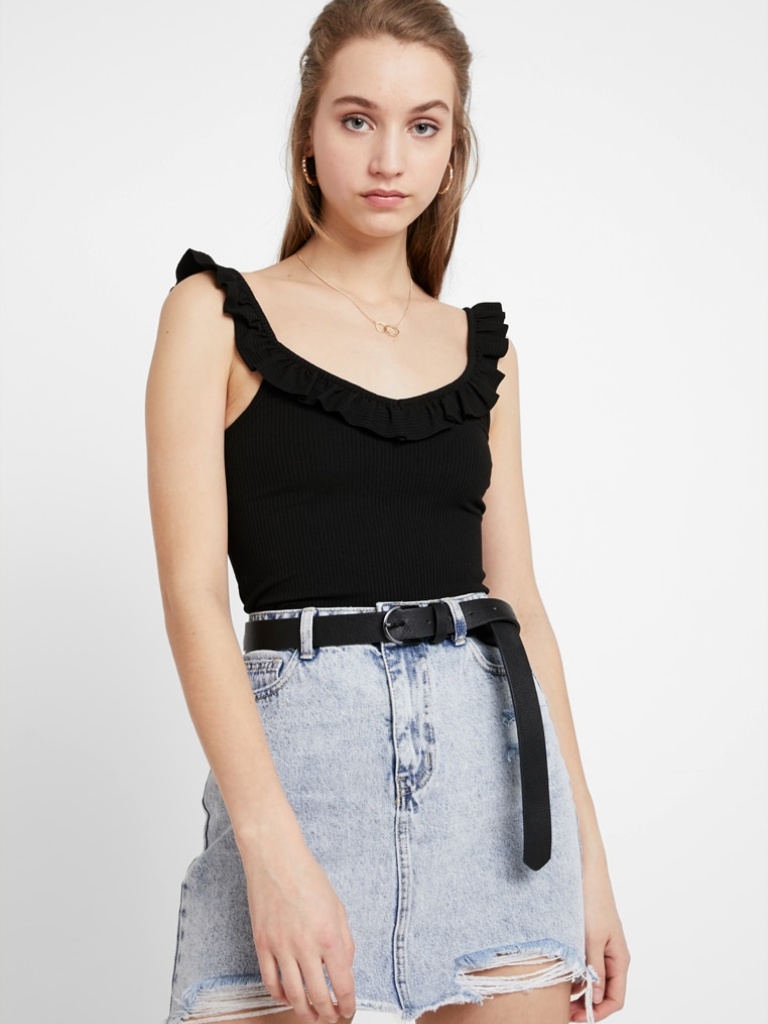
knit tight sleeveless hip length Fully Tucked in scoop tank